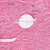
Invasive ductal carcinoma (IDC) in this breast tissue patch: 0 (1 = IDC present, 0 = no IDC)